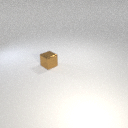
small brown metal cube